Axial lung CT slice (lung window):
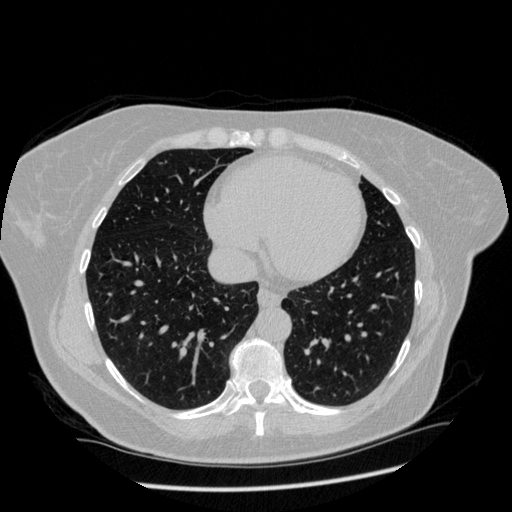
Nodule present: no